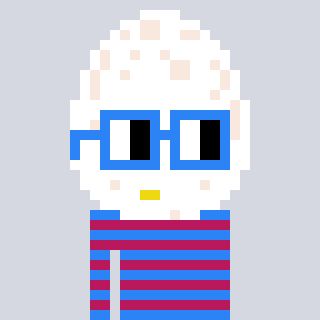
a pixel art character with square blue glasses, a egg-shaped head and a darkpink-colored body on a cool background